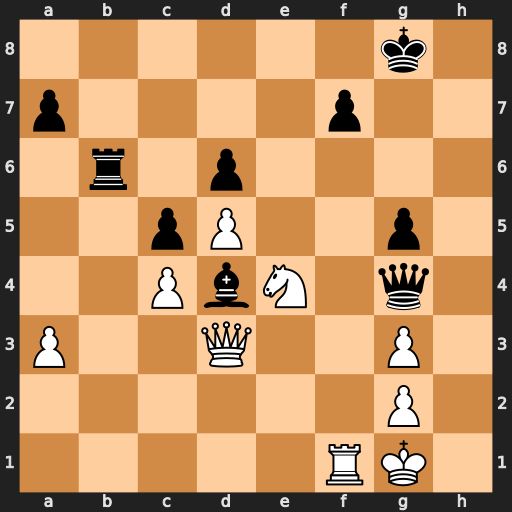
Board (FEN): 6k1/p4p2/1r1p4/2pP2p1/2PbN1q1/P2Q2P1/6P1/5RK1
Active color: w
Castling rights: -
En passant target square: -
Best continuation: Qxd4 cxd4 Nf6+ Kg7 Nxg4